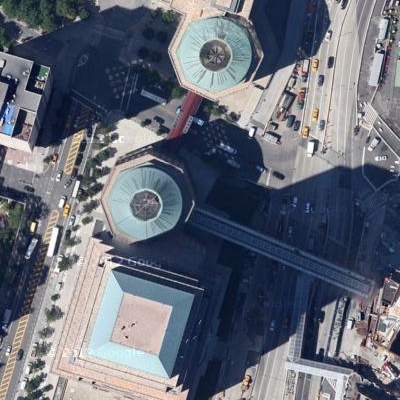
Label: Industry